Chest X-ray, PA view. Patient: 40 years old, sex M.
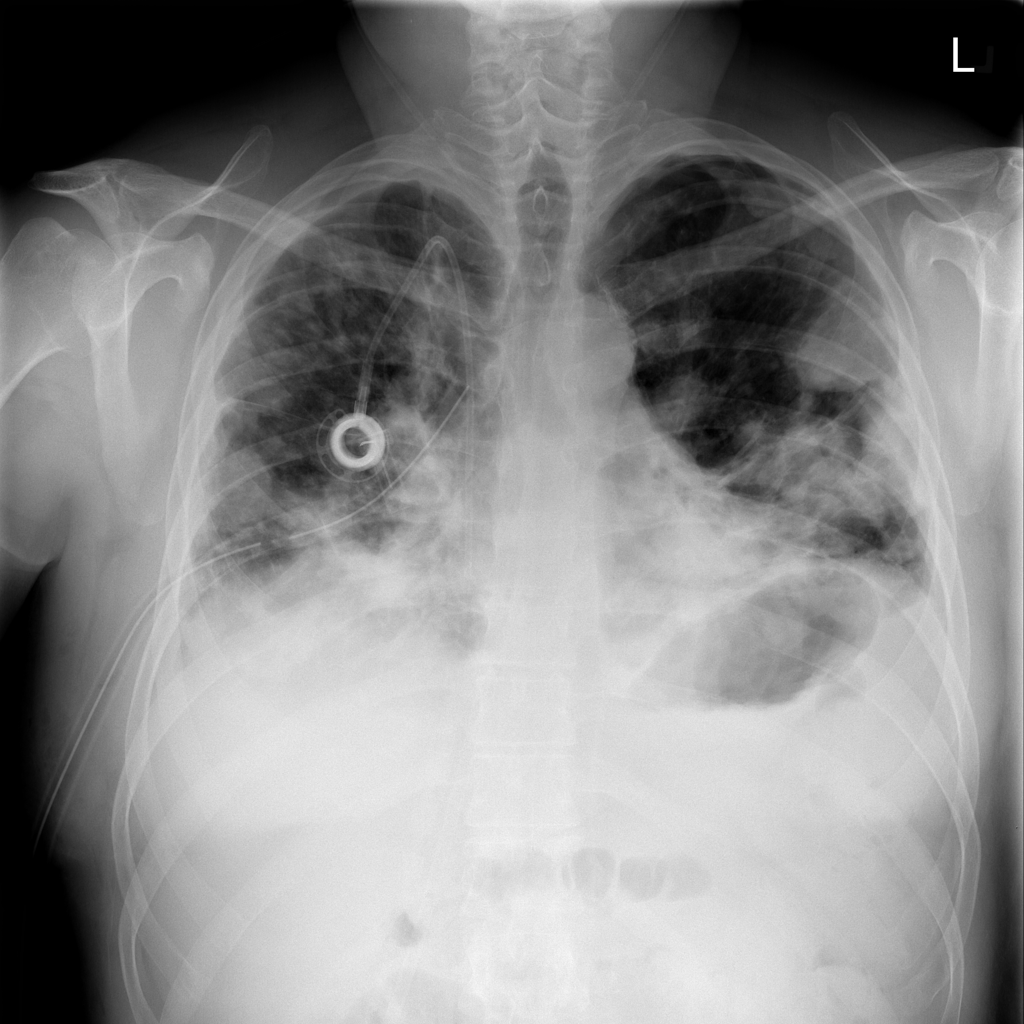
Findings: Consolidation, Nodule